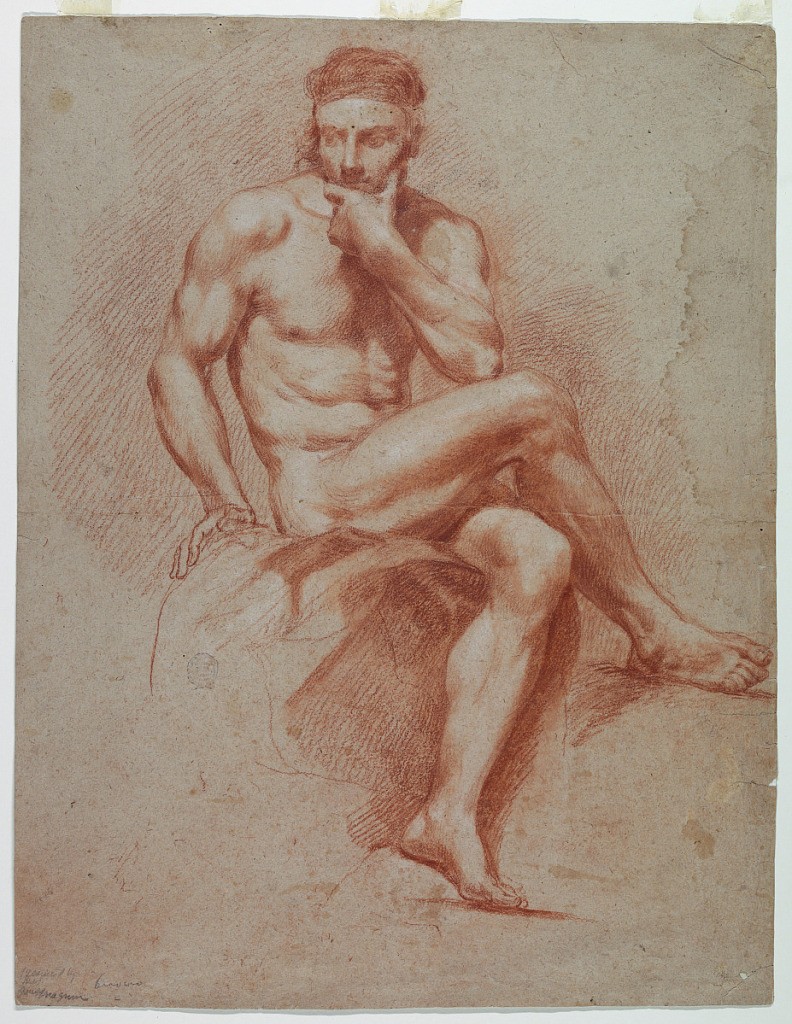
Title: A nude man
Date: ca. 1800
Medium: Red crayon on brown-grey paper
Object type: Drawing
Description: Male figure sitting upon ston, right leg crossed over left with foot standing upon support. Chin is supported by left hand.